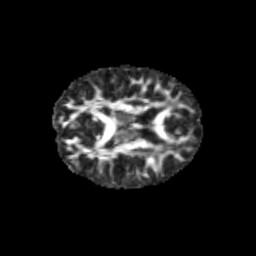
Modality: FA
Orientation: axial
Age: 11
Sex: female
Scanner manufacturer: siemens
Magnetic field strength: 3 T
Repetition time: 3.8 s
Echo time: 0.07 s